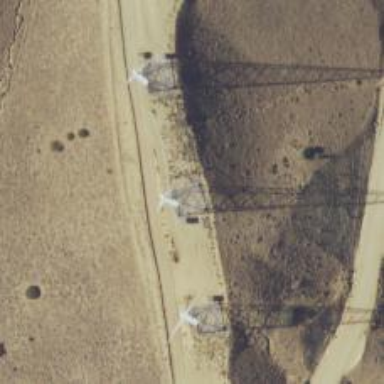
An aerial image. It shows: Wind power generator employing wind turbines.